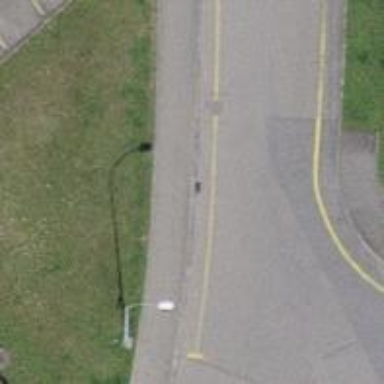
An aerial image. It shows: Kerb serving as barrier.